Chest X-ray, PA view. Patient: 57 years old, sex M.
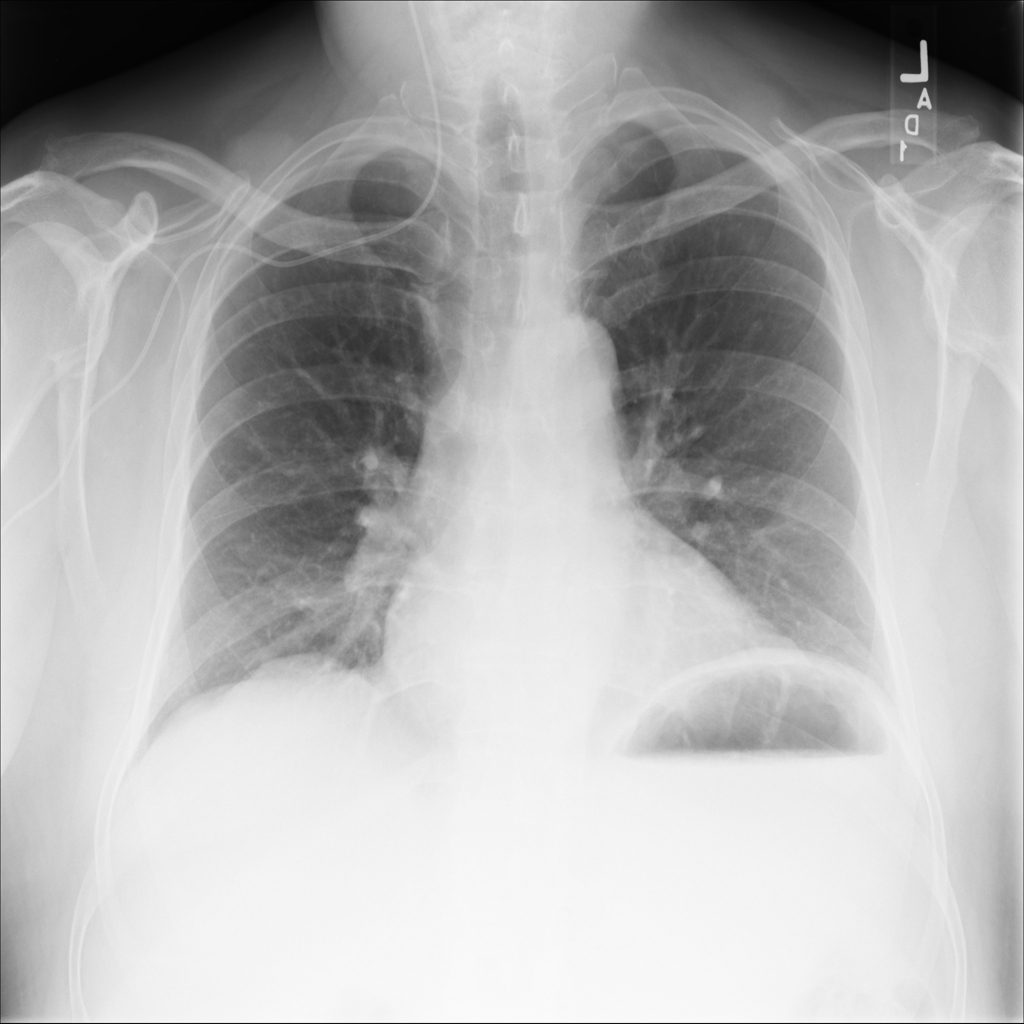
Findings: No Finding